Field crop: maize
Growth stage: 2
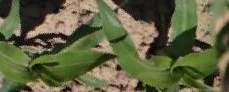
Species: maize